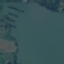
Land use / land cover: SeaLake